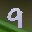
Label: 9